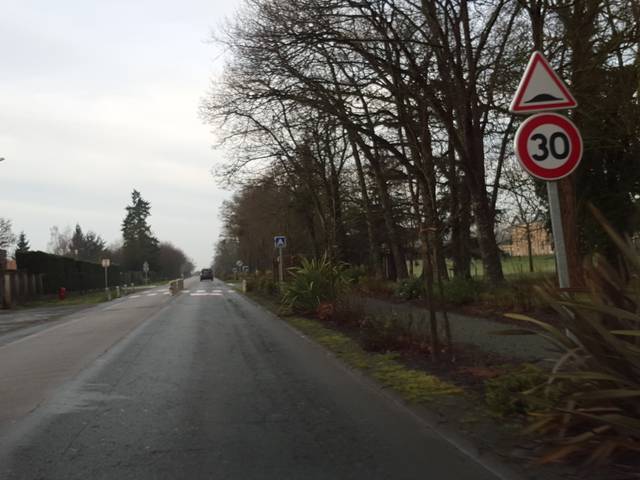
Region: France
Coordinates: 46.672, -1.299